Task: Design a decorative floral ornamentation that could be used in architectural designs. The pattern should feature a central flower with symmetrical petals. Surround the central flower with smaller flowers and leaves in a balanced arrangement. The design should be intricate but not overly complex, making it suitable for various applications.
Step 1815:
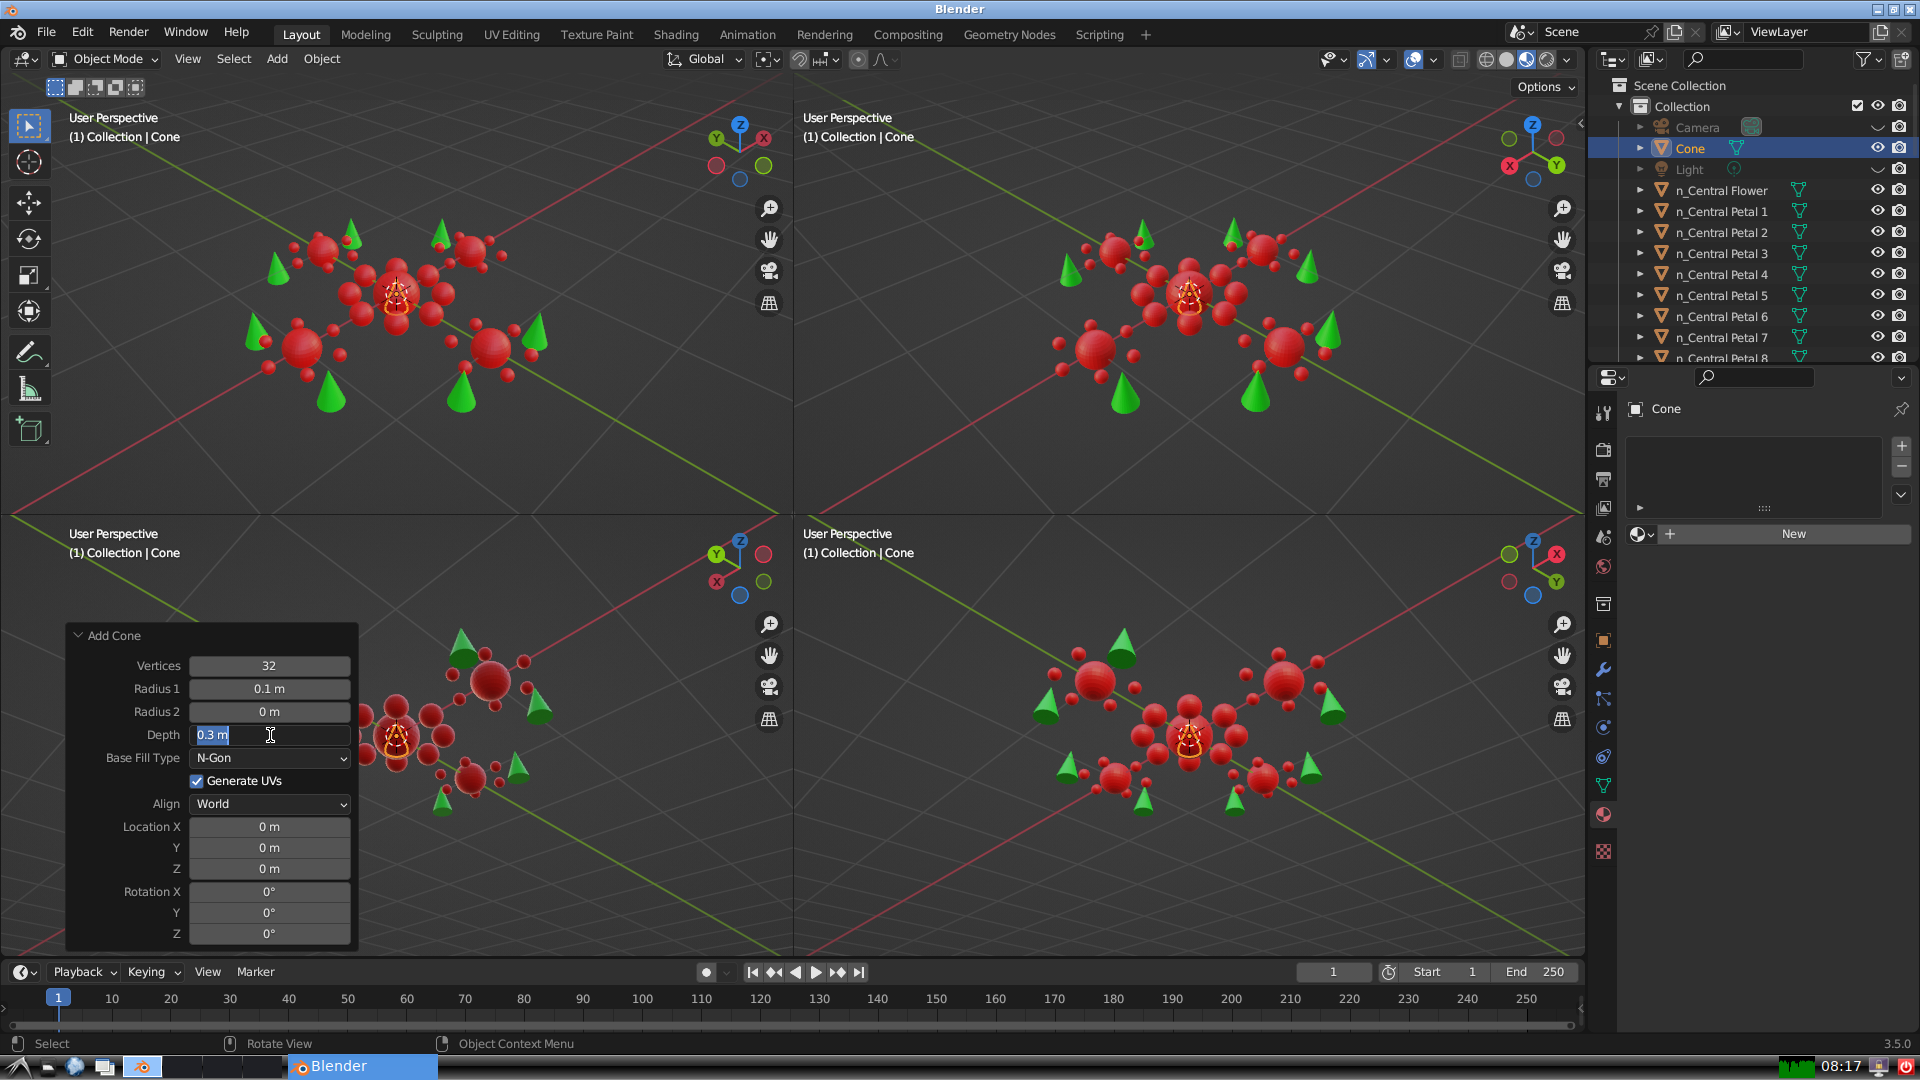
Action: input_text: 0.3